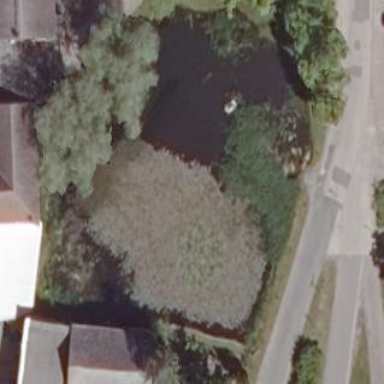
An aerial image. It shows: Pond surrounded by natural water.